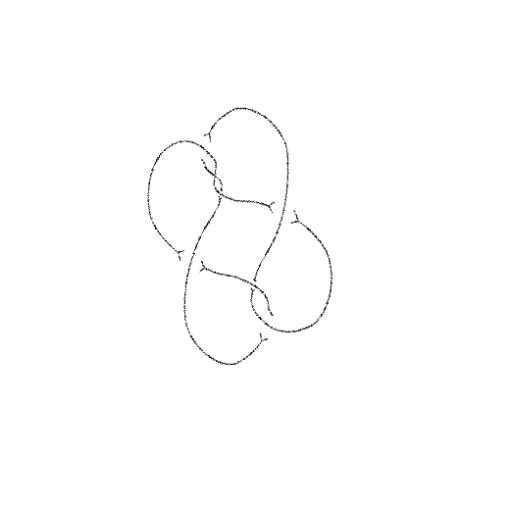
Crossing number: 7